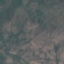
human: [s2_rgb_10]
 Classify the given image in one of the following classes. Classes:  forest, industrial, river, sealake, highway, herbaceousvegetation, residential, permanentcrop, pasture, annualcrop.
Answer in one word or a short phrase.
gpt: HerbaceousVegetation